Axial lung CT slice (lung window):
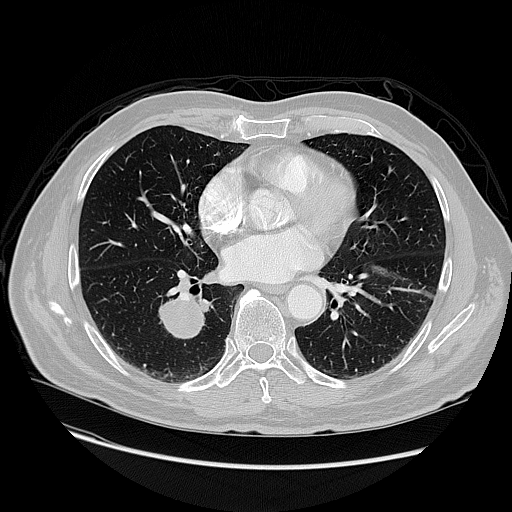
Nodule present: no